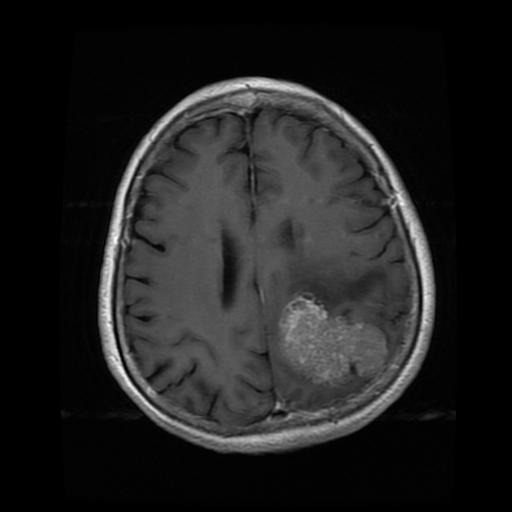
Label: meningioma